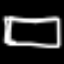
Label: bed